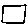
Label: square